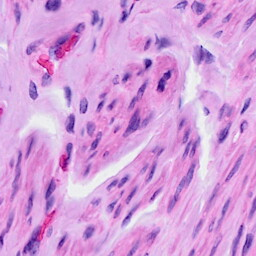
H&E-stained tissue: Ovarian